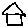
Label: house